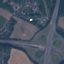
Land use / land cover class: Highway